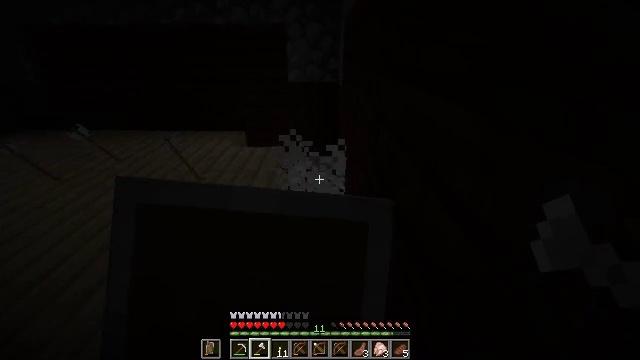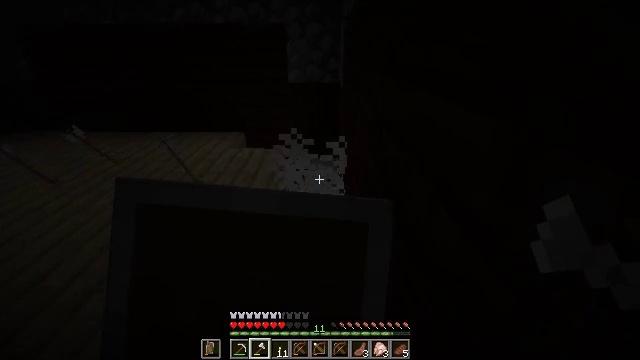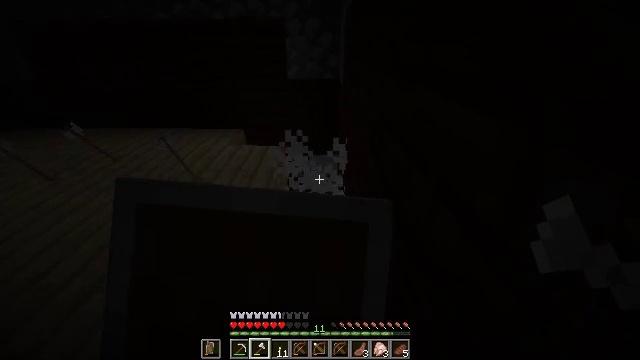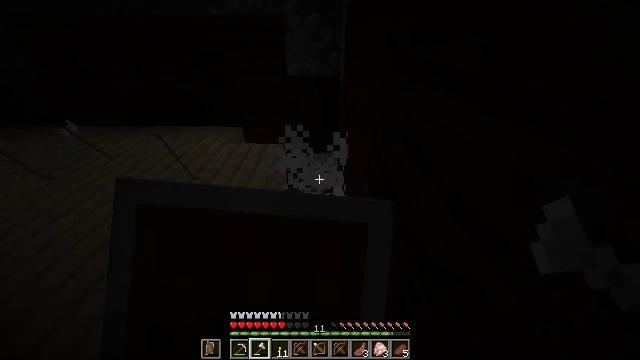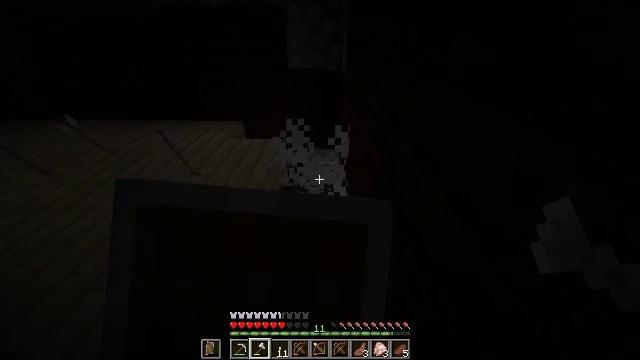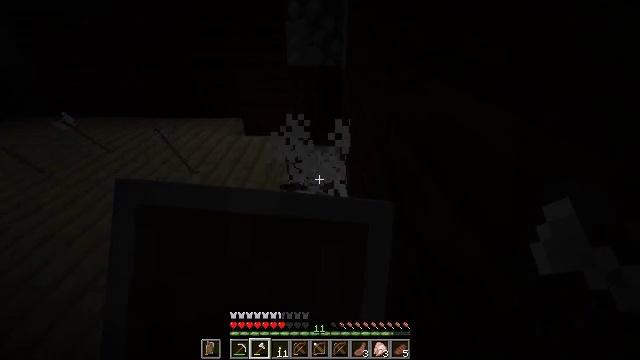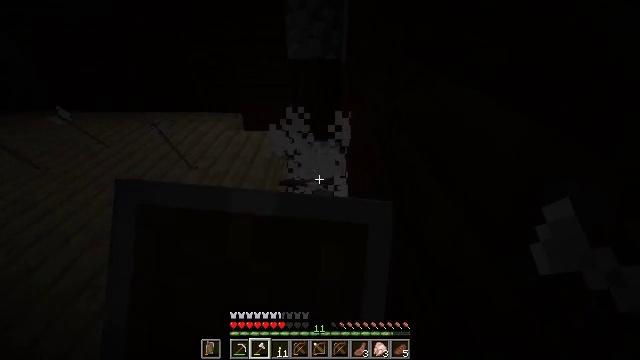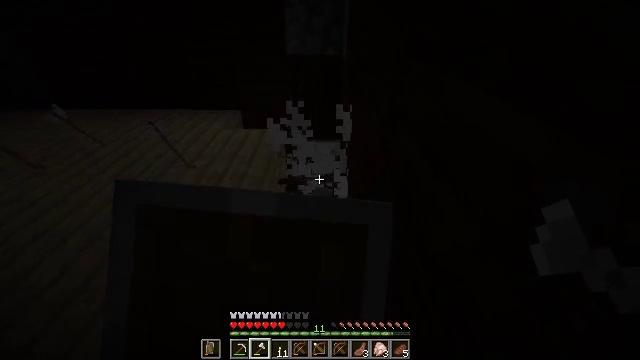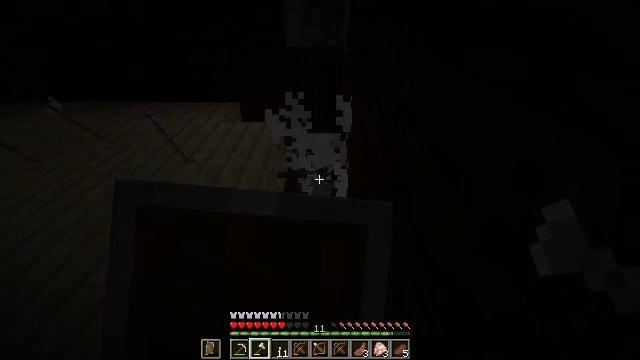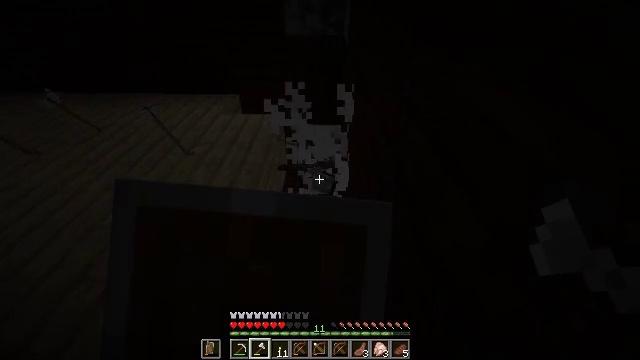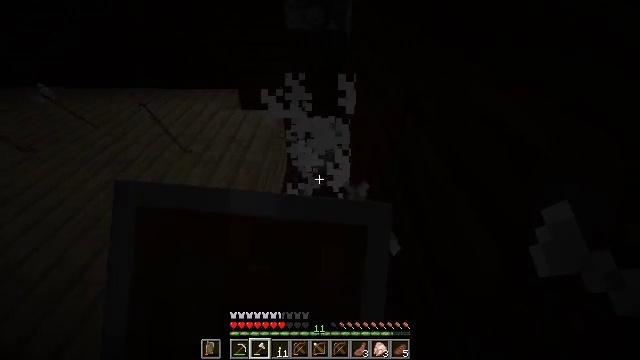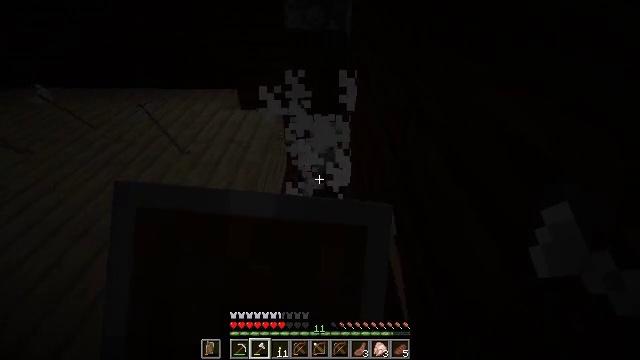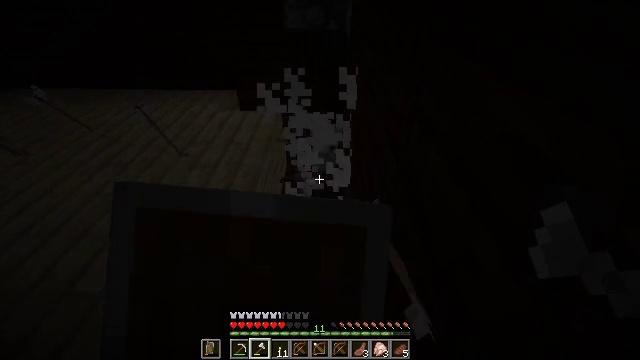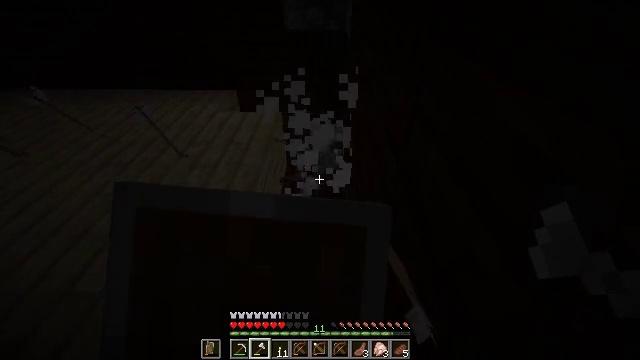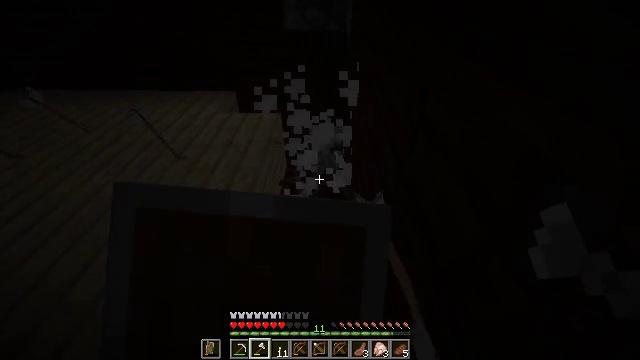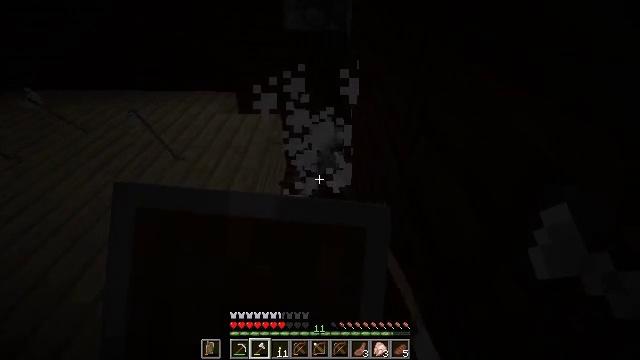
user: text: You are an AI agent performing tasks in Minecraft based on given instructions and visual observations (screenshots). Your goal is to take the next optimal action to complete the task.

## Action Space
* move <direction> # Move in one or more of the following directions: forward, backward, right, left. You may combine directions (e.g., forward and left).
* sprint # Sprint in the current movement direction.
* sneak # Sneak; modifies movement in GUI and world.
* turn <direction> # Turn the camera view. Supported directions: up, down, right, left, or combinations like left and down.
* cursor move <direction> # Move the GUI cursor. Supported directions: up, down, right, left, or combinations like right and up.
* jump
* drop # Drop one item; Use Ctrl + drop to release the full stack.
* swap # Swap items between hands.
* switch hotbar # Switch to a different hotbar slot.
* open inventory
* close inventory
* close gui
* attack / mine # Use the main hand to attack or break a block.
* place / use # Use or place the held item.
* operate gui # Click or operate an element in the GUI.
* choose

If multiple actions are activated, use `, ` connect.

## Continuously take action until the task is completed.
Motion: motion action
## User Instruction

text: Combat the pillager.
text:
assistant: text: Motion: move forward, use / place
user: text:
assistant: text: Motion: move forward, use / place
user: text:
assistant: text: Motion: move forward, use / place
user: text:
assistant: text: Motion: move forward, turn down, use / place
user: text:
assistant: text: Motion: move forward, use / place
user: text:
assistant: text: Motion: move forward, turn down, use / place
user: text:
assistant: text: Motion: move forward, use / place
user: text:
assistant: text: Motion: move forward, turn down, use / place
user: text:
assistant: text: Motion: move forward, turn down, use / place
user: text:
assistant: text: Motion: move forward, turn down, use / place
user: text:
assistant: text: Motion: move forward, use / place
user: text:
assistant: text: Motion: move forward, use / place
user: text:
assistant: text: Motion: move forward, use / place
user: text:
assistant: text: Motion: move forward, use / place
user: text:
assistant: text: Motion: move forward, use / place
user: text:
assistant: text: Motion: move forward, use / place
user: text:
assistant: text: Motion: move forward, use / place
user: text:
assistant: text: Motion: move forward, use / place
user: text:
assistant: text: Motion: move forward
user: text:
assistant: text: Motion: move forward
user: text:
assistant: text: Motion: move forward
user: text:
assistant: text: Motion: move forward, turn down
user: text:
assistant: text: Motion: move forward, turn down
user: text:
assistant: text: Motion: move forward, turn down, attack / mine
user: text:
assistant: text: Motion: move forward, turn down, attack / mine
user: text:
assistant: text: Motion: turn down, attack / mine
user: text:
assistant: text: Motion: move back, turn down, attack / mine
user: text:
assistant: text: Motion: move back
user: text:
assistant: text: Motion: no_op